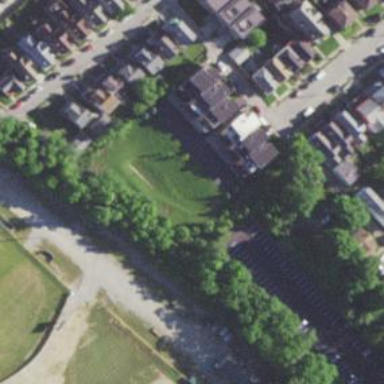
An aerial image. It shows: Alleyway designated as service road.